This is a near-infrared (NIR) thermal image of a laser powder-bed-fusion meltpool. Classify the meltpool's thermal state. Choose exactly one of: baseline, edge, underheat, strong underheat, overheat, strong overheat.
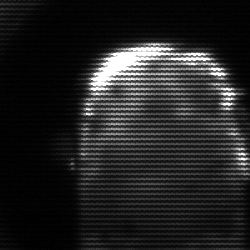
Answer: baseline